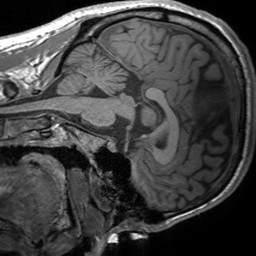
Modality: T1w
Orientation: sagittal
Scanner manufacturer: siemens
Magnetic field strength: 3 T
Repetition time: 1.54 s
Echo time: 0.00234 s